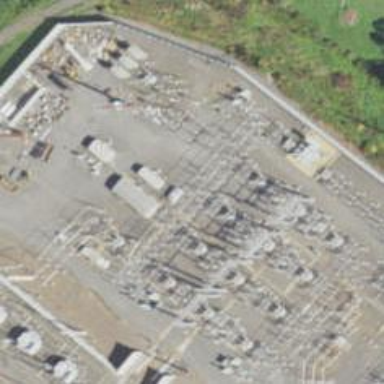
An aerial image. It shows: Switch for power supply.